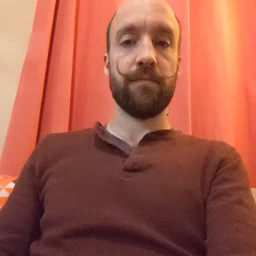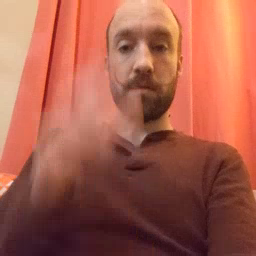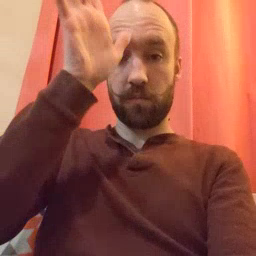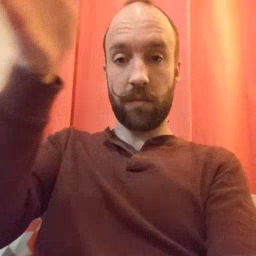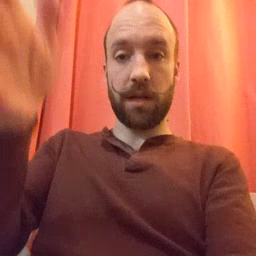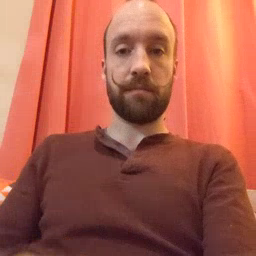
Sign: grandpa